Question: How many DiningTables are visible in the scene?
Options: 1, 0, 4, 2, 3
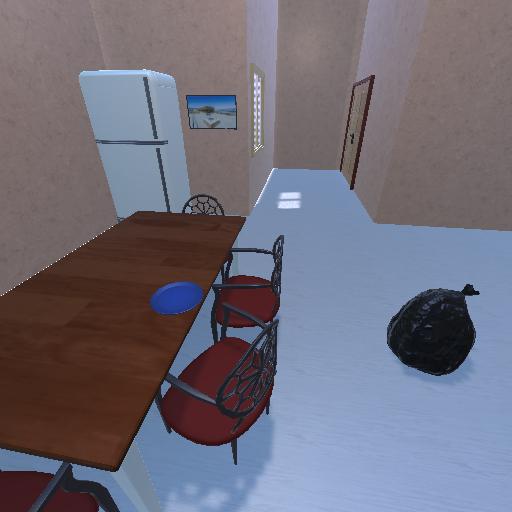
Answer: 1